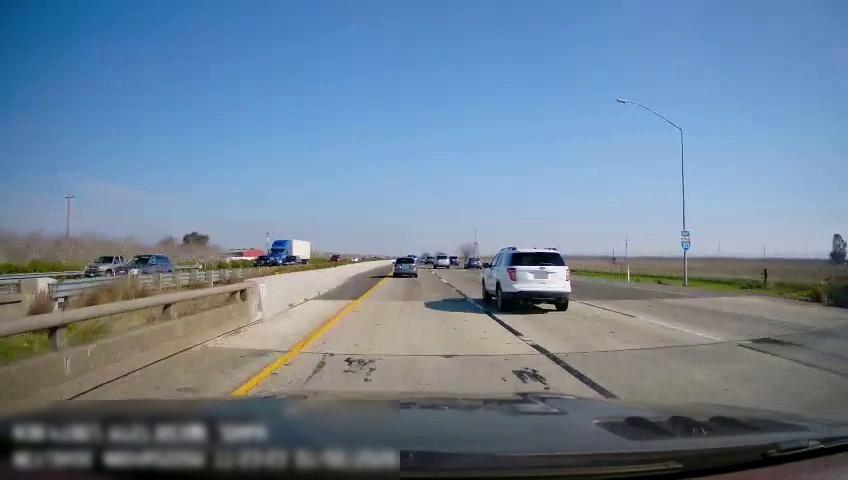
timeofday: Day
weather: Sunny
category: Drivable Space
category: Vehicles | Car
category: Vehicles | SUV
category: Vehicles | Car
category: Vehicles | Truck
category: Vehicles | SUV
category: Vehicles | SUV
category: Vehicles | Car
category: Vehicles | Car
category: Vehicles | SUV
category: Vehicles | SUV
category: Lanes | Current Lane
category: Lanes | Current Lane
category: Lanes | Alternate Lane
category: Traffic | Signs